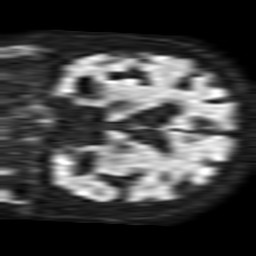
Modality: TRACE
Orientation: coronal
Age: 86
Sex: female
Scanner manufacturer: philips
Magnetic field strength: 1.5 T
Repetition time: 2.975 s
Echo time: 0.06769 s